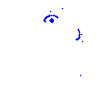
Particle: proton